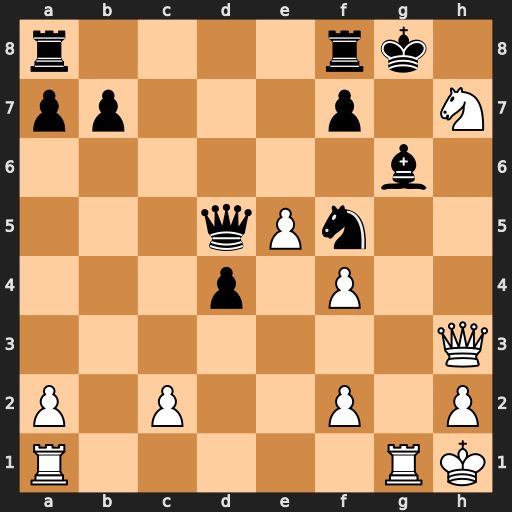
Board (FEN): r4rk1/pp3p1N/6b1/3qPn2/3p1P2/7Q/P1P2P1P/R5RK
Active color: w
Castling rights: -
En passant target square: -
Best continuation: f3 Kg7 Nf6 Rh8 Qxh8+ Rxh8 Nxd5